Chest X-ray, AP view. Patient: 63 years old, sex M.
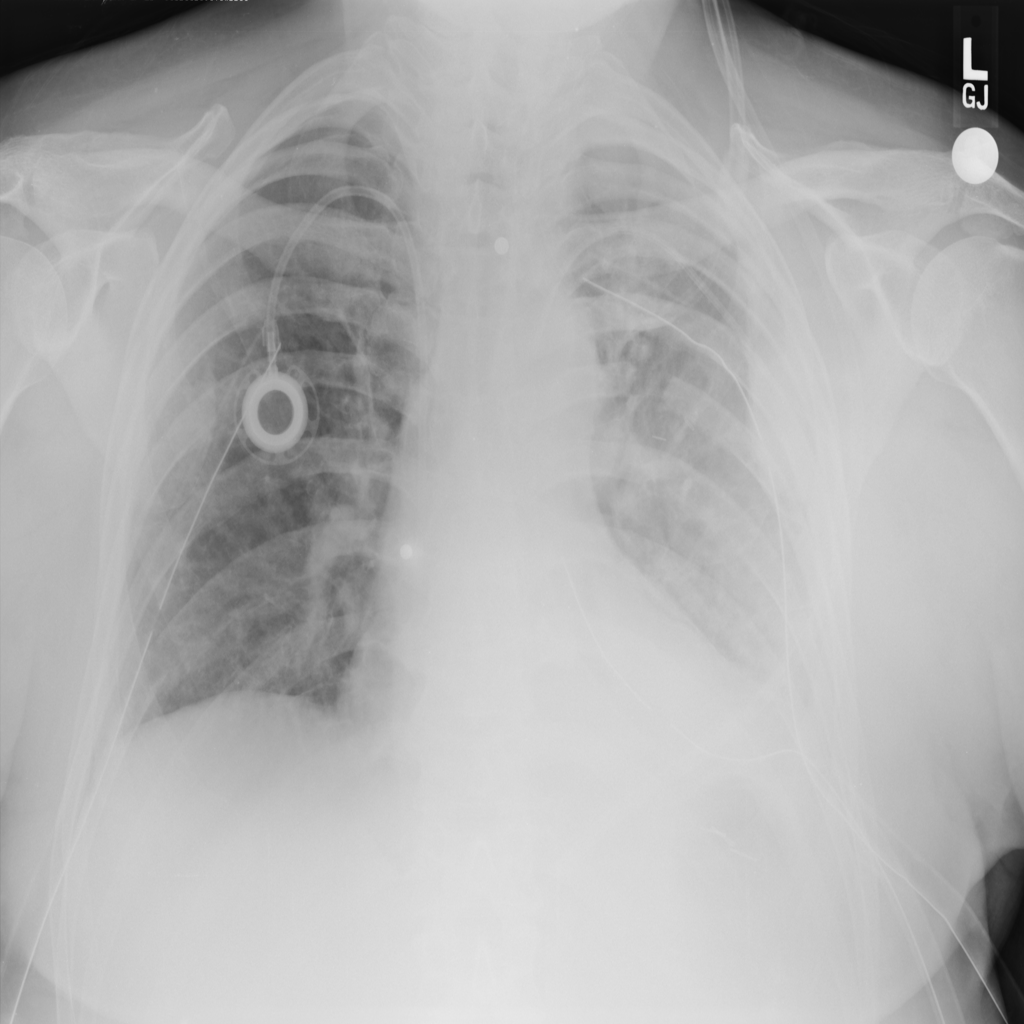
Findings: Pneumothorax